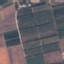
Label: PermanentCrop